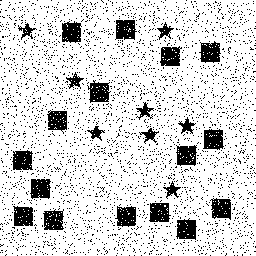
Squares: 16
Triangles: 0
Stars: 8
Total shapes: 24